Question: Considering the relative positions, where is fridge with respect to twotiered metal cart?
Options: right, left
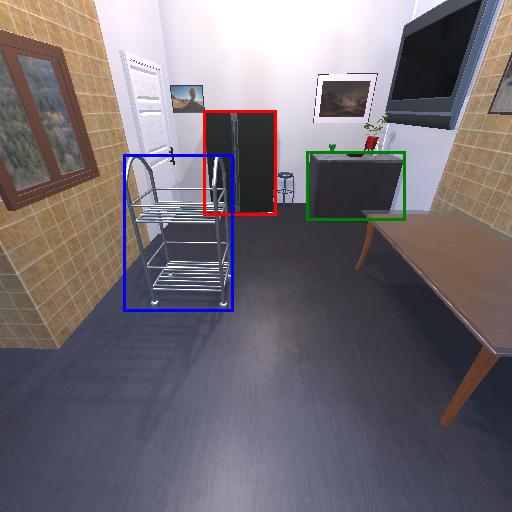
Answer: right